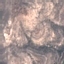
Land use / land cover: HerbaceousVegetation